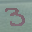
Label: 3